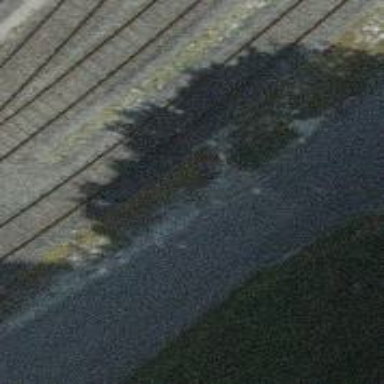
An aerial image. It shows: Single-track railway spur.